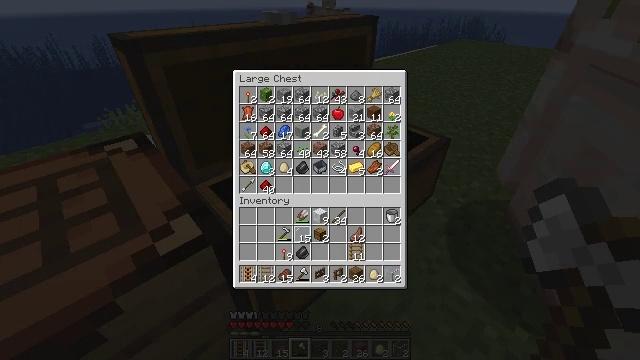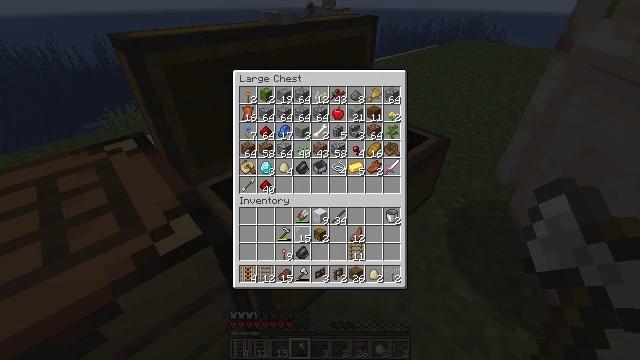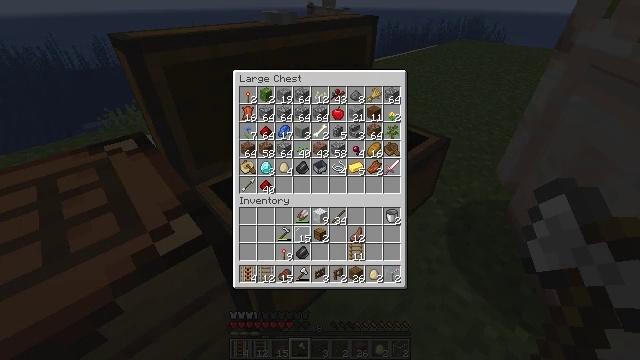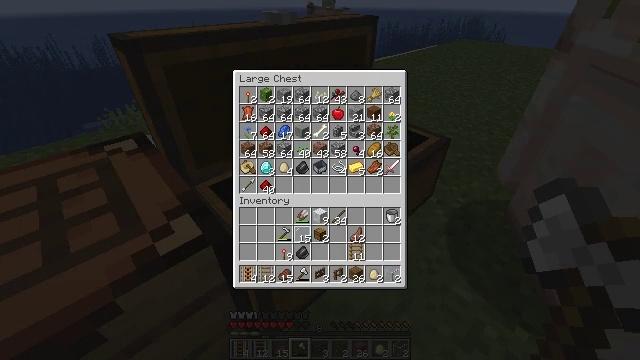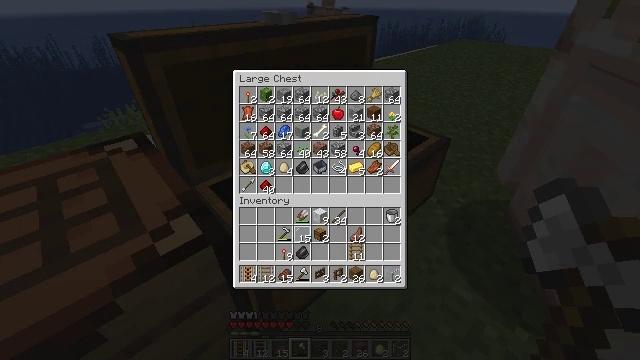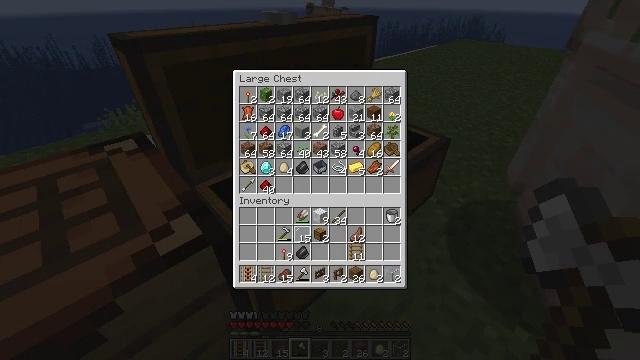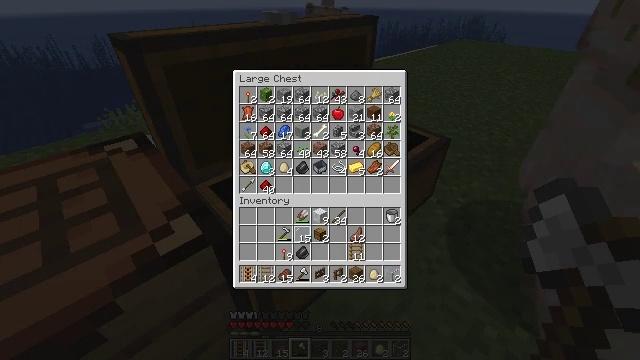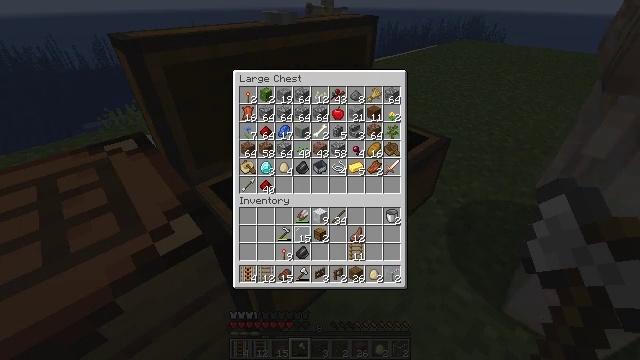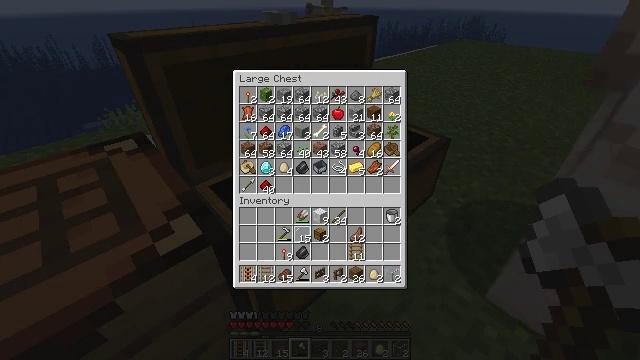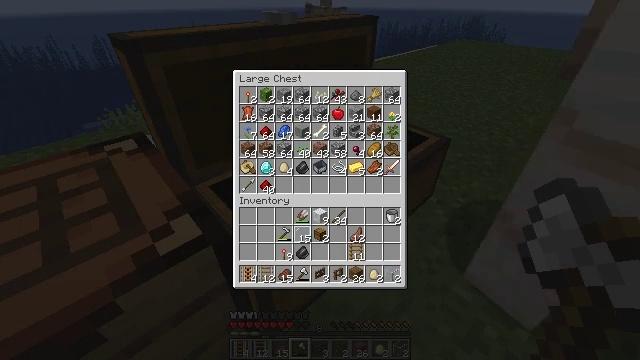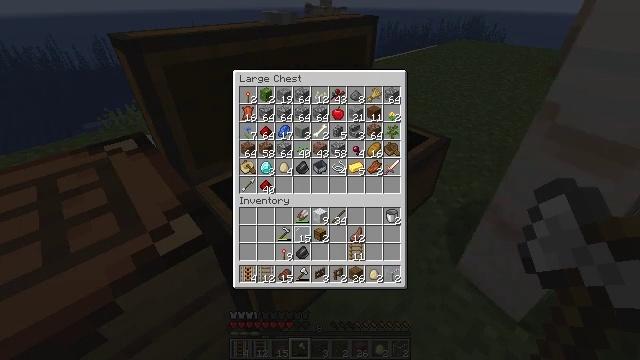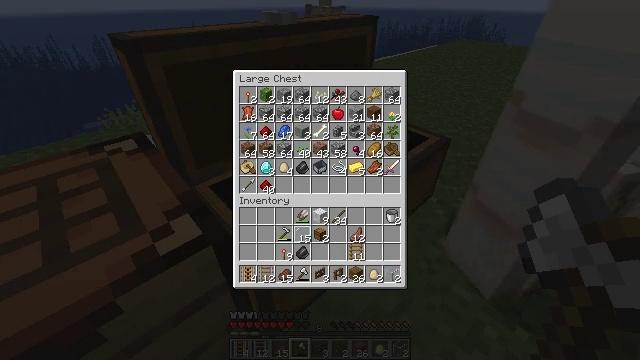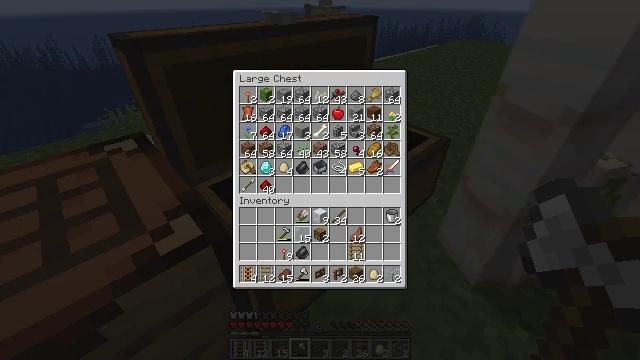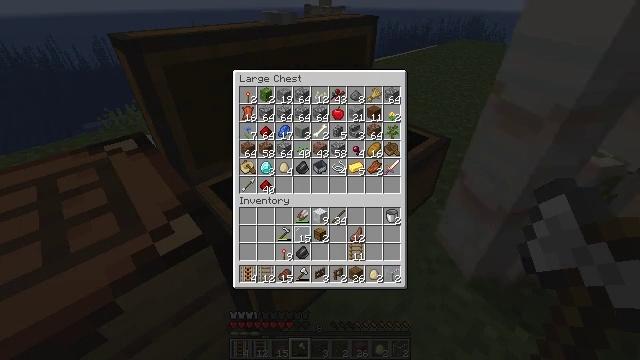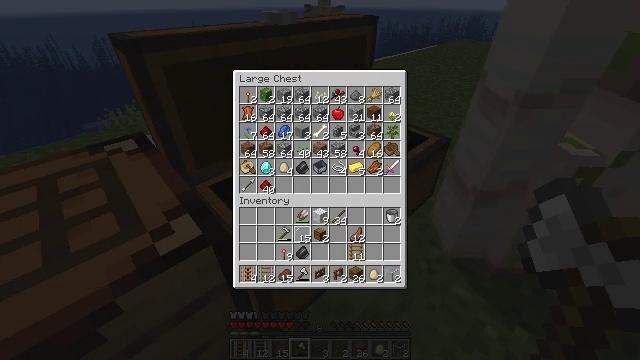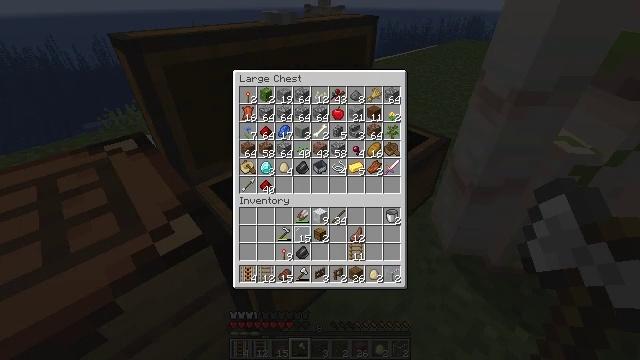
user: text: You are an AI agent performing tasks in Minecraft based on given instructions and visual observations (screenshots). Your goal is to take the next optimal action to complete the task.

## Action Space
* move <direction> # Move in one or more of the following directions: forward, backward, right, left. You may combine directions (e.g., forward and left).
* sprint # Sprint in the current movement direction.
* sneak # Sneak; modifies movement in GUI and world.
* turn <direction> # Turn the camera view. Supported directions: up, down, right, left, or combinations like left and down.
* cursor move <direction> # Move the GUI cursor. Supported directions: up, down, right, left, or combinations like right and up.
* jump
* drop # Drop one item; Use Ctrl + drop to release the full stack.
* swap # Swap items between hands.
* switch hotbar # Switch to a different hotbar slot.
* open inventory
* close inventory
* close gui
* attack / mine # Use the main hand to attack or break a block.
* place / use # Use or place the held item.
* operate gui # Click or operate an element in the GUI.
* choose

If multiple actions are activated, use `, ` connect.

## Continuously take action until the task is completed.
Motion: motion action
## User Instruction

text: Open the crafting table and craft a spruce sign.
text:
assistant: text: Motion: no_op
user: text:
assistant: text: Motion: no_op
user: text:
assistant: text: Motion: no_op
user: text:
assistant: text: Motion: no_op
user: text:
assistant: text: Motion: no_op
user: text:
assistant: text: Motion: no_op
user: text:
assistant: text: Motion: no_op
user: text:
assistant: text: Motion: no_op
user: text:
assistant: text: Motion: no_op
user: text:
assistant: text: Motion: no_op
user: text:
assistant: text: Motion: no_op
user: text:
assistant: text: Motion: no_op
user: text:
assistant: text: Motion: no_op
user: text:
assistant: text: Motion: no_op
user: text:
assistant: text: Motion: no_op
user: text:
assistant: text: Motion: no_op
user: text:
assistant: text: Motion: no_op
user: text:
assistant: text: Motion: no_op
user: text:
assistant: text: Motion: no_op
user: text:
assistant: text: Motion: no_op
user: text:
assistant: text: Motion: no_op
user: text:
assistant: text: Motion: no_op
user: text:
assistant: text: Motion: no_op
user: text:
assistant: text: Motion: no_op
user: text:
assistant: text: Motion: no_op
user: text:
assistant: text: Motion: no_op
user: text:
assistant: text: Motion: no_op
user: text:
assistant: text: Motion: no_op
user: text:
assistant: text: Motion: no_op
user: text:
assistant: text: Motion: no_op